Question: i'm working on application in eclipse that have 5 tab and i have spent much time for that but now i have a big problem :
> when one of tabs is activated the next tab and prev tab is loading too
and onCreated() method is called but i don't need that i need just
calling onCreated() method when switching to tabs

## This is my project files
'''
package info.androidhive.tabsswipe;
import info.androidhive.tabsswipe.adapter.TabsPagerAdapter;
import ir.zinoo.mankan.R;
import android.app.ActionBar;
import android.app.ActionBar.Tab;
import android.app.FragmentTransaction;
import android.graphics.Color;
import android.graphics.drawable.ColorDrawable;
import android.view.Menu;
import android.view.MenuItem;
import android.widget.Toast;
import android.os.Bundle;
import android.support.v4.app.FragmentActivity;
import android.support.v4.view.ViewPager;
import android.content.SharedPreferences;
public class MainActivity extends FragmentActivity implements ActionBar.TabListener {
private ViewPager viewPager;
private TabsPagerAdapter mAdapter;
private ActionBar actionBar;
@Override
protected void onCreate(Bundle savedInstanceState) {
super.onCreate(savedInstanceState);
setContentView(R.layout.activity_main);
// Initilization
viewPager = (ViewPager) findViewById(R.id.pager);
actionBar = getActionBar();
mAdapter = new TabsPagerAdapter(getSupportFragmentManager());
viewPager.setAdapter(mAdapter);
actionBar.setHomeButtonEnabled(false);
actionBar.setNavigationMode(ActionBar.NAVIGATION_MODE_TABS);
//Adding Tabs
for (String tab_name : tabs) {
actionBar.addTab(actionBar.newTab().setTabListener(this));
}
actionBar.setStackedBackgroundDrawable(new ColorDrawable(Color.parseColor("#333333")));
actionBar.setBackgroundDrawable(new ColorDrawable(Color.parseColor("#333333")));
viewPager.setOnPageChangeListener(new ViewPager.OnPageChangeListener() {
@Override
public void onPageSelected(int position) {
// on changing the page
// make respected tab selected
actionBar.setSelectedNavigationItem(position);
}
@Override
public void onPageScrolled(int arg0, float arg1, int arg2) {
}
}
@Override
public void onPageScrollStateChanged(int arg0) {
}
});
}
@Override
public void onTabReselected(Tab tab, FragmentTransaction ft) {
}
@Override
public void onTabSelected(Tab tab, FragmentTransaction ft) {
// on tab selected
// show respected fragment view
viewPager.setCurrentItem(tab.getPosition());
}
@Override
public void onTabUnselected(Tab tab, FragmentTransaction ft) {
}
public boolean onCreateOptionsMenu(Menu menu) {
// Inflate the menu; this adds items to the action bar if it is present.
getMenuInflater().inflate(R.menu.main, menu);
return true;
}
@Override
public boolean onOptionsItemSelected(MenuItem item) {
// Handle action bar item clicks here. The action bar will
// automatically handle clicks on the Home/Up button, so long
// as you specify a parent activity in AndroidManifest.xml.
int id = item.getItemId();
if (id == R.id.action_settings) {
return true;
}
return super.onOptionsItemSelected(item);
}
}
'''
'''
package info.androidhive.tabsswipe.adapter;
import info.androidhive.tabsswipe.BmiFragment;
import info.androidhive.tabsswipe.CaloriFragment;
import info.androidhive.tabsswipe.FatFragment;
import info.androidhive.tabsswipe.KamarFragment;
import info.androidhive.tabsswipe.OstokhanFragment;
import info.androidhive.tabsswipe.OtherFragment;
import android.support.v4.app.Fragment;
import android.support.v4.app.FragmentManager;
import android.support.v4.app.FragmentPagerAdapter;
public class TabsPagerAdapter extends FragmentPagerAdapter {
public TabsPagerAdapter(FragmentManager fm) {
super(fm);
}
@Override
public Fragment getItem(int index) {
switch (index) {
case 0:
// Top Rated fragment activity
return new BmiFragment();
case 1:
// Games fragment activity
return new CaloriFragment();
case 2:
// Movies fragment activity
return new KamarFragment();
case 3:
// Movies fragment activity
return new OstokhanFragment();
case 4:
// Movies fragment activity
return new FatFragment();
case 5:
// Movies fragment activity
return new OtherFragment();
}
return null;
}
@Override
public int getCount() {
//get item count - equal to number of tabs
return 6;
}
}
'''
## Now My question is How to avoid calling on created method of other tabs when in switch to special tab?
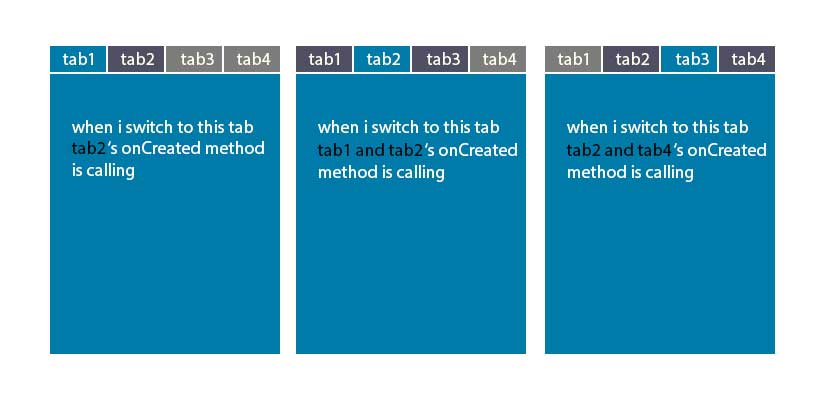
Answer: You can't. You can set your number of "pre-cache" tabs in your View Pager
'''
viewPager.setOffscreenPageLimit(3);
'''
But the minimum number to load is one back and forward, the equivalent:
'''
viewPager.setOffscreenPageLimit(1);
'''
In order to be able to swipe.